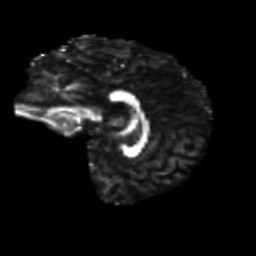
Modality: FA
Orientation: sagittal
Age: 30
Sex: female
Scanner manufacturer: siemens
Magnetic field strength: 3 T
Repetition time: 8.6 s
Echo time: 0.095 s